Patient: sex M, age 45
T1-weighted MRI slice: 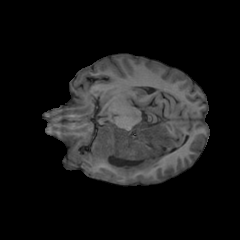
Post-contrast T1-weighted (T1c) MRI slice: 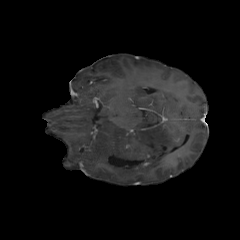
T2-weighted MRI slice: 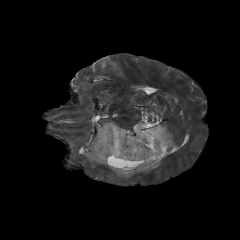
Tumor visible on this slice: yes
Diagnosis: Astrocytoma, IDH-mutant
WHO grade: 2